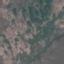
Land use / land cover class: HerbaceousVegetation